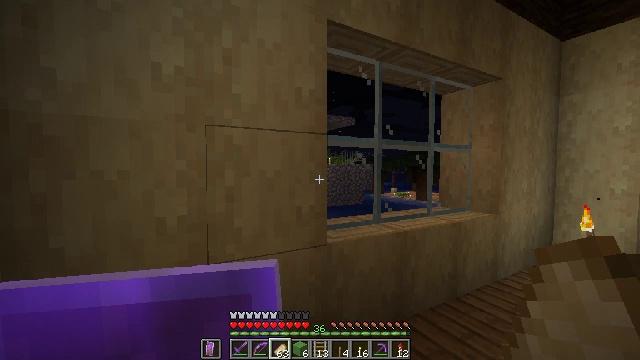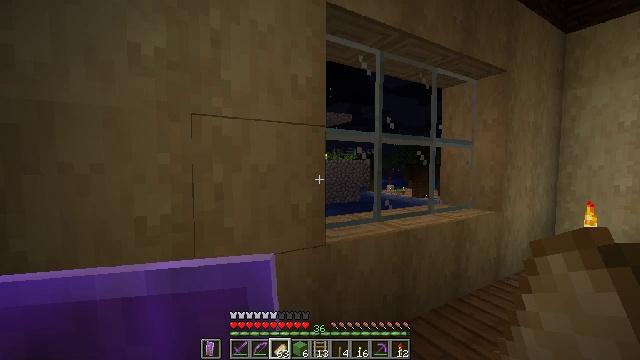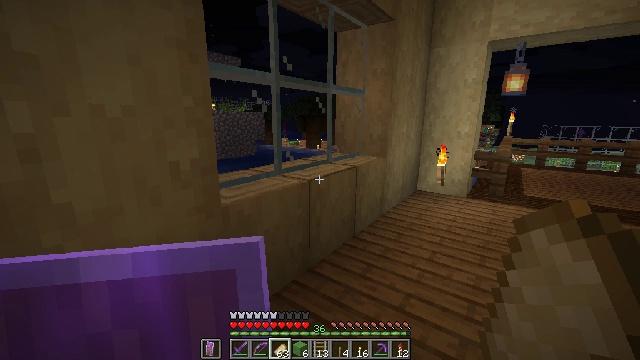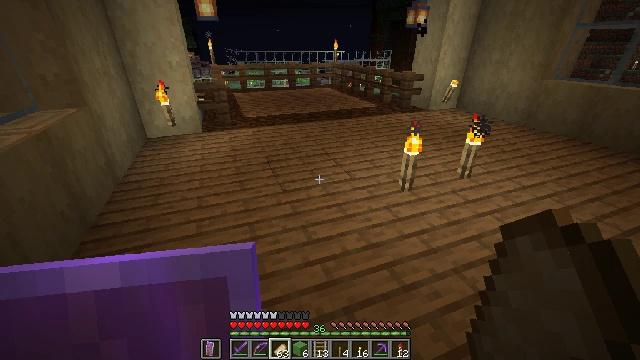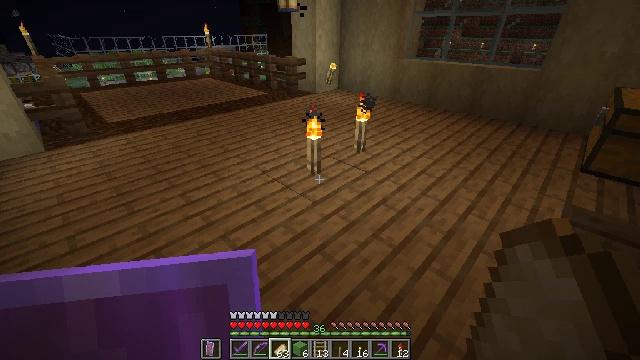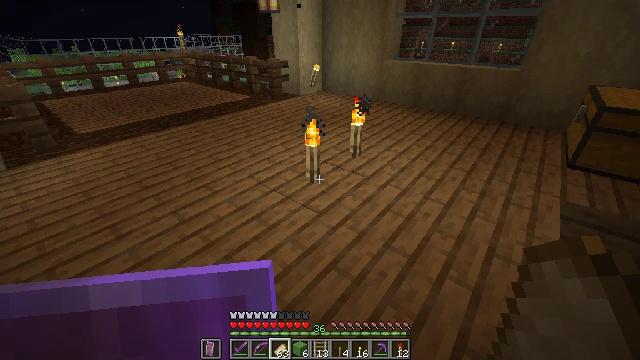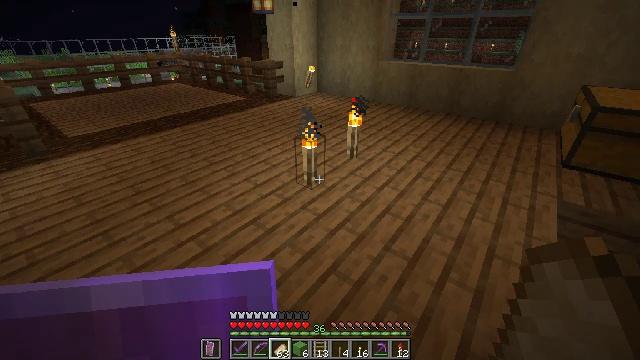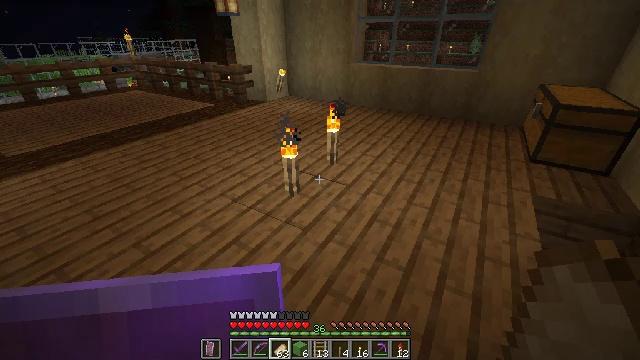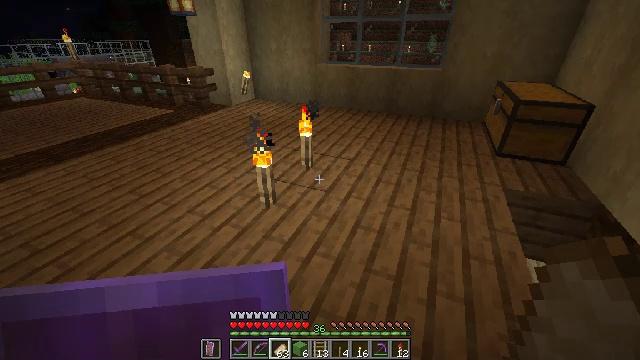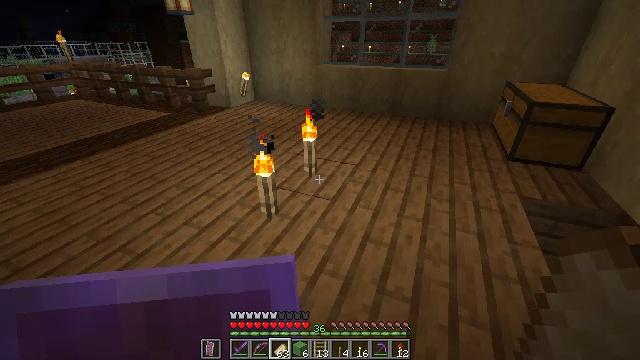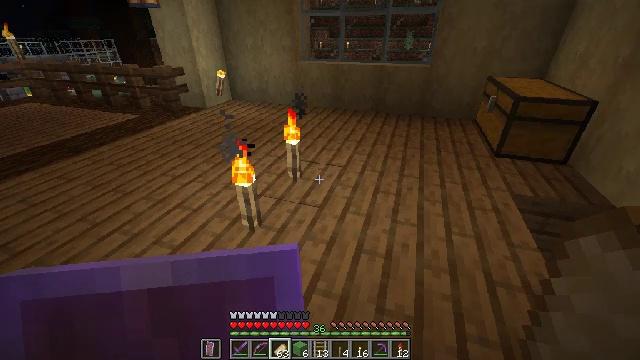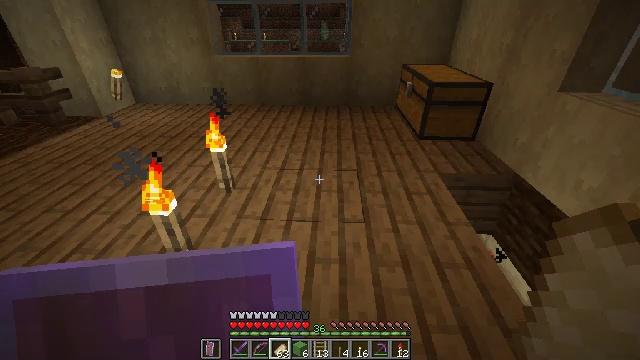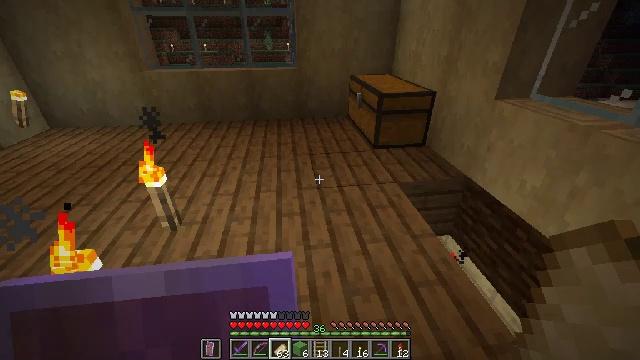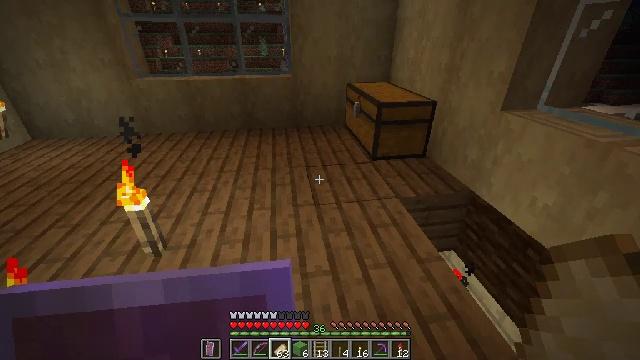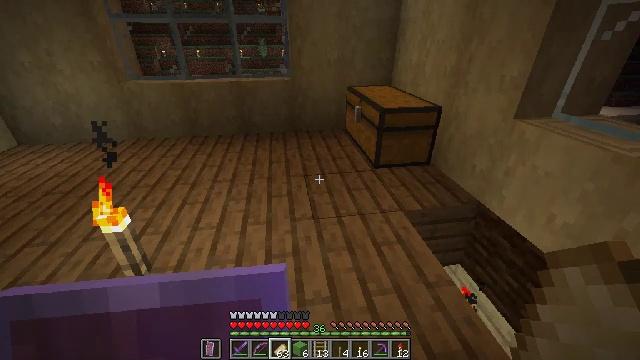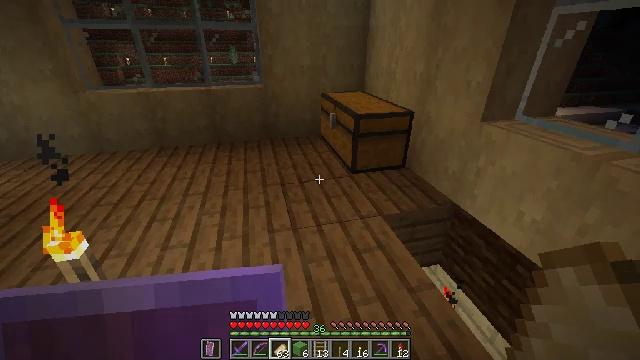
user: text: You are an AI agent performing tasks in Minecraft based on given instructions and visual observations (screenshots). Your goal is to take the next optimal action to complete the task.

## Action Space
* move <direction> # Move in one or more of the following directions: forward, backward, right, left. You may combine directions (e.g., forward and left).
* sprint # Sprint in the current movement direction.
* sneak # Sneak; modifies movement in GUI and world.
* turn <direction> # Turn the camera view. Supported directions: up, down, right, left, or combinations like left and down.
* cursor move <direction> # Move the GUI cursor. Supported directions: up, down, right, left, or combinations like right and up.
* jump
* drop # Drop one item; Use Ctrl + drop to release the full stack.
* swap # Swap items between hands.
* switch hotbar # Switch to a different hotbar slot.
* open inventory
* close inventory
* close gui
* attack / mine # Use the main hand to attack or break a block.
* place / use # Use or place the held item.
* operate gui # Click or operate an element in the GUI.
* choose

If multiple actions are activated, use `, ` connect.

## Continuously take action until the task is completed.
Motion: motion action
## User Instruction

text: Construct a comparator using a crafting table.
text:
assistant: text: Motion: move forward
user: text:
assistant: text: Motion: move forward, turn right and down
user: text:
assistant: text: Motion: move forward and move left, turn right and down
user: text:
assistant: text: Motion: move forward and move left, turn right and down
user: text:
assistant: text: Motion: move forward and move left, turn right
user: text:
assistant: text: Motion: move forward, turn right
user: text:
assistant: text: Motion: move forward, turn right
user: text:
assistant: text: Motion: move forward, turn right
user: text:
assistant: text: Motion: move forward
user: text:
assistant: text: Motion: move forward, turn right
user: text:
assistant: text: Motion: move forward, turn right and down
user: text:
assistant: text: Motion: move forward, turn right and up
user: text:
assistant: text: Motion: move forward, turn right and up
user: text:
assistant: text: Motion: move forward
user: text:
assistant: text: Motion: move forward, turn right and up
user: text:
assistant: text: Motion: move forward, turn right
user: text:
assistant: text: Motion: move forward
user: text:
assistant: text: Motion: move forward
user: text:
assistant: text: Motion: move forward
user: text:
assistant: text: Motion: move forward
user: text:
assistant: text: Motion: turn right
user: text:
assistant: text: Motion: turn right
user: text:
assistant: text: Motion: no_op
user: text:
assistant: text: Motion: use / place
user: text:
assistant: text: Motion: use / place
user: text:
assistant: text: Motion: use / place
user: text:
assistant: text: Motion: no_op
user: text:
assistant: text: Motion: no_op
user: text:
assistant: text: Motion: no_op
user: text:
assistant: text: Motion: no_op